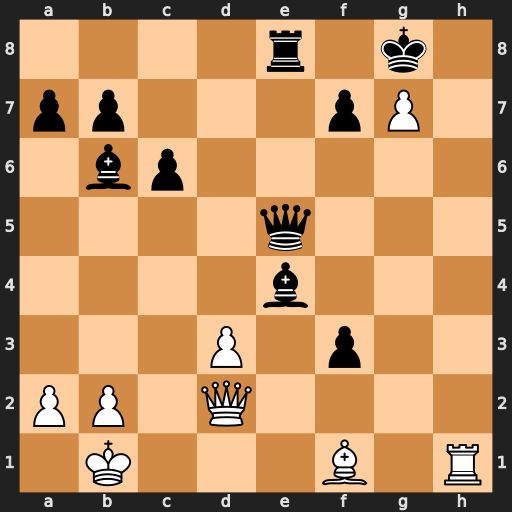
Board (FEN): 4r1k1/pp3pP1/1bp5/4q3/4b3/3P1p2/PP1Q4/1K3B1R
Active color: w
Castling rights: -
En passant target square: -
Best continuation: Rh8+ Kxg7 Qh6#